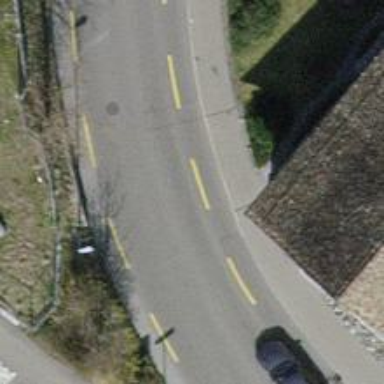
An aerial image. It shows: Tertiary road with asphalt surface. It has cycle lane on both sides.